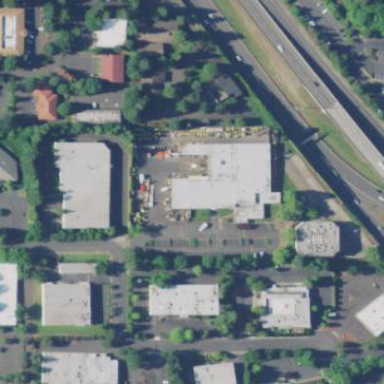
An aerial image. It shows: Commercial area.